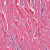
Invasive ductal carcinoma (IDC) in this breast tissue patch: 0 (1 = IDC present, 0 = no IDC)